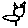
Label: cat